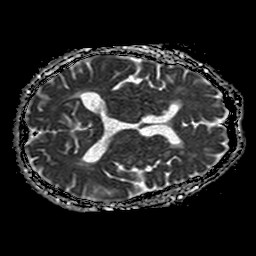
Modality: ADC
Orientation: axial
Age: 79
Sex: male
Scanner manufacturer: philips
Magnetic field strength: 1.5 T
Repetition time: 3.818 s
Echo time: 0.09719 s